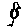
Label: bird